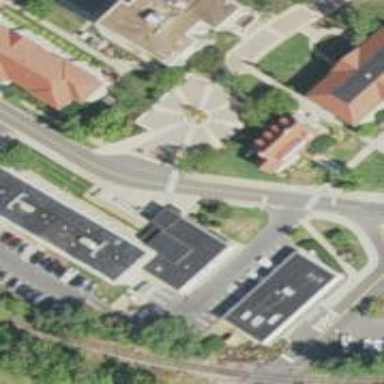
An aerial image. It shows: Dormitory building.